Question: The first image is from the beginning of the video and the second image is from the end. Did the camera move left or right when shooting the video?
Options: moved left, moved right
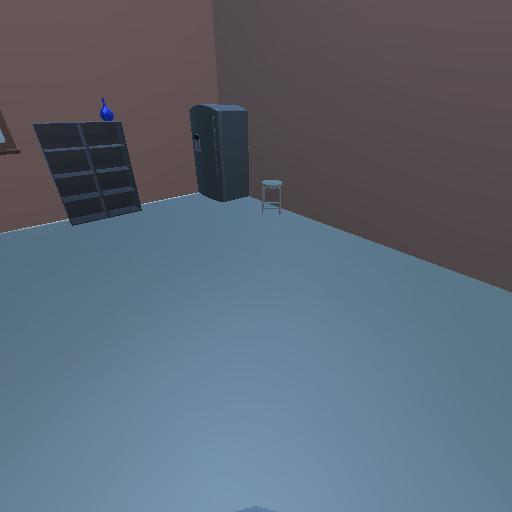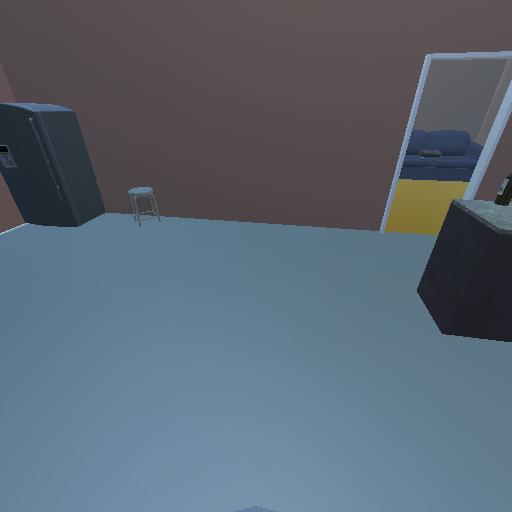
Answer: moved left